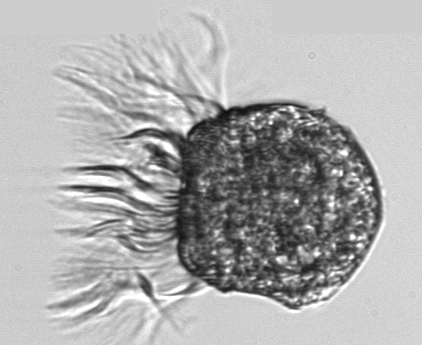
Label: Pelagostrobilidium